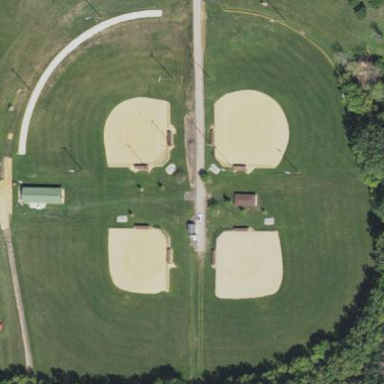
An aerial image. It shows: Baseball pitch designated as Baseball Fields.